Interaction volume radius: 10 \u00c5
Interaction volume height: 10 \u00c5
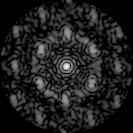
Disorder parameter: 0.5612